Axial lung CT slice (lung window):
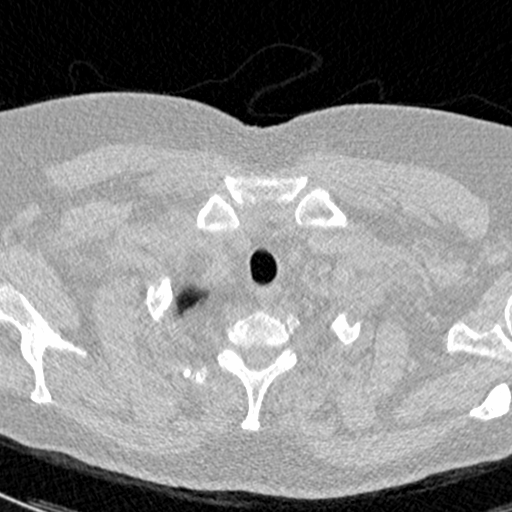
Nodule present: no